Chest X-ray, PA view. Patient: 60 years old, sex M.
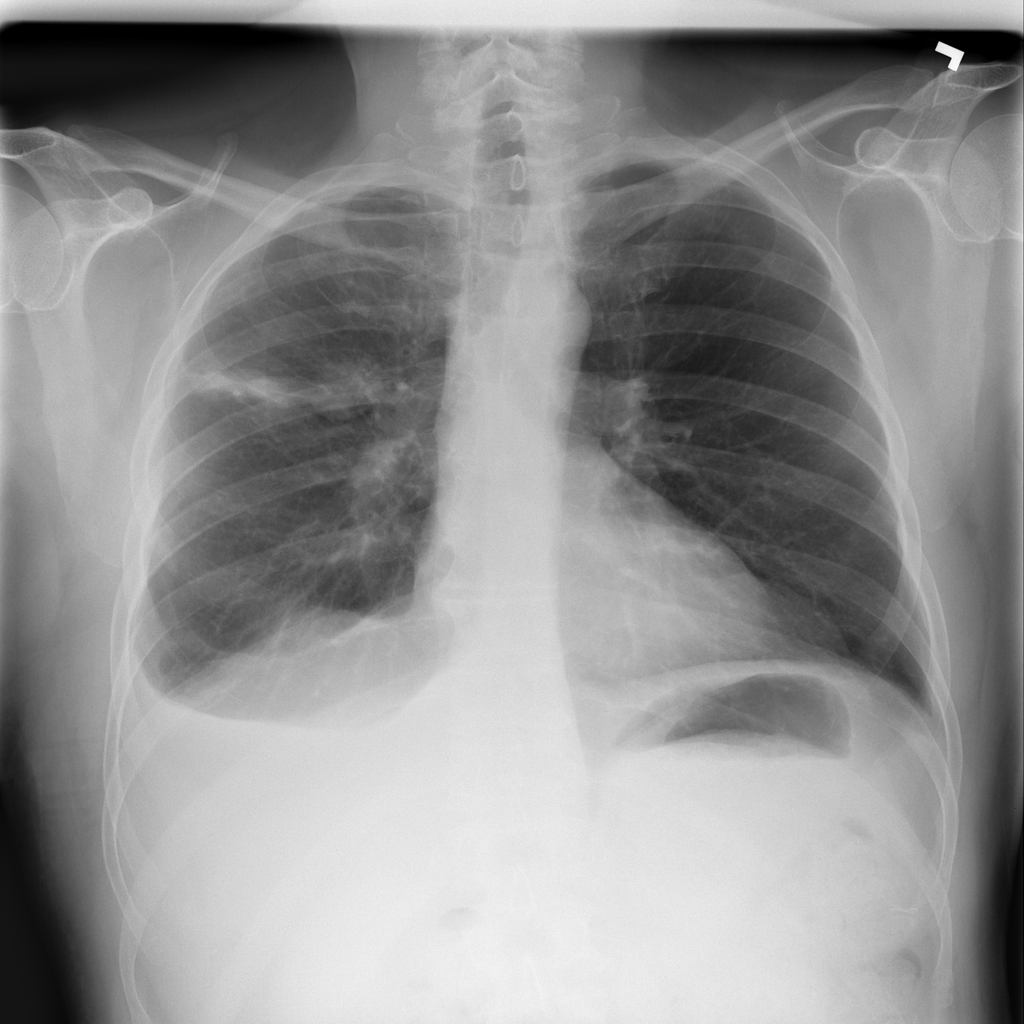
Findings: Effusion, Infiltration